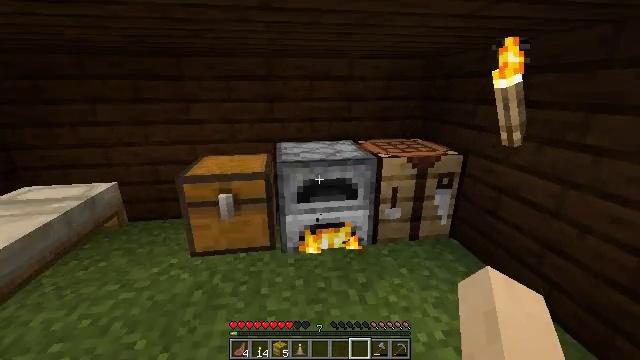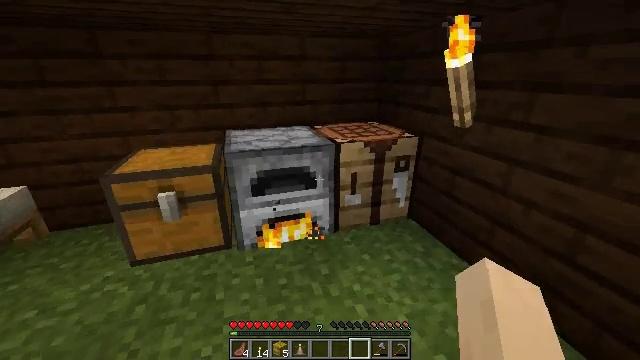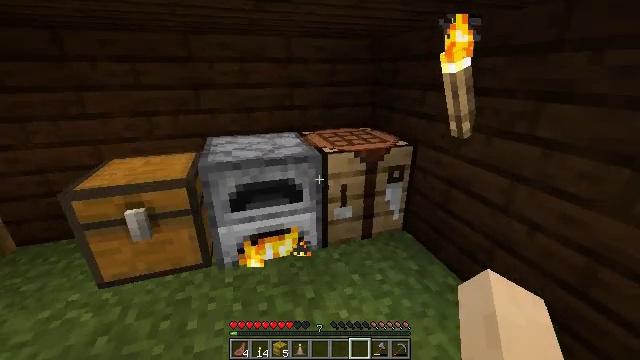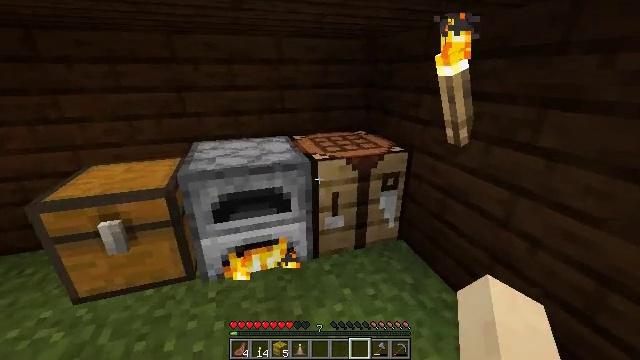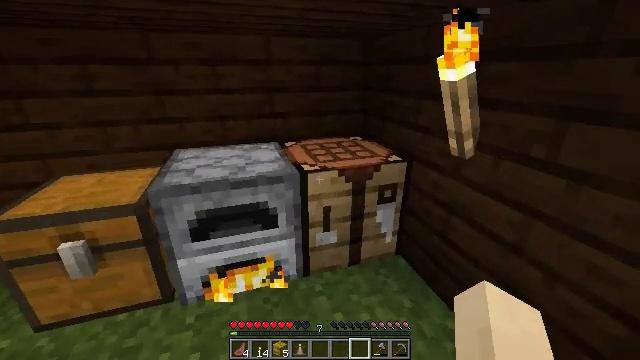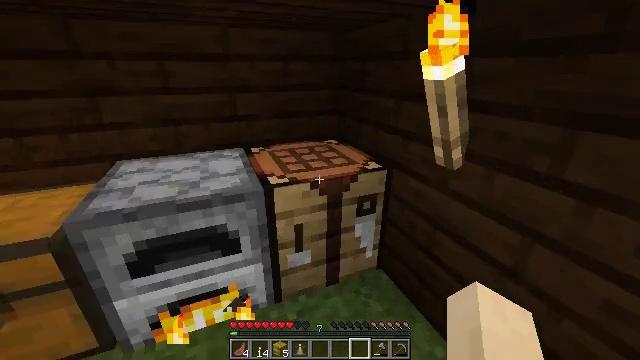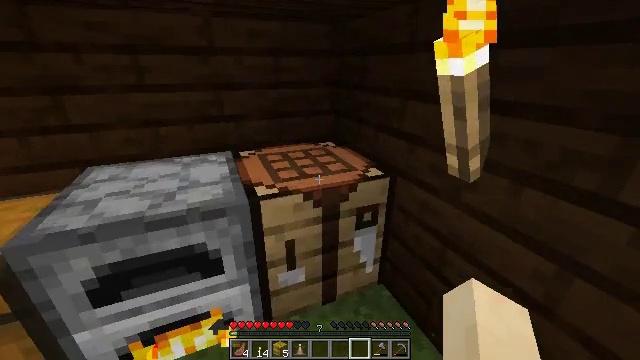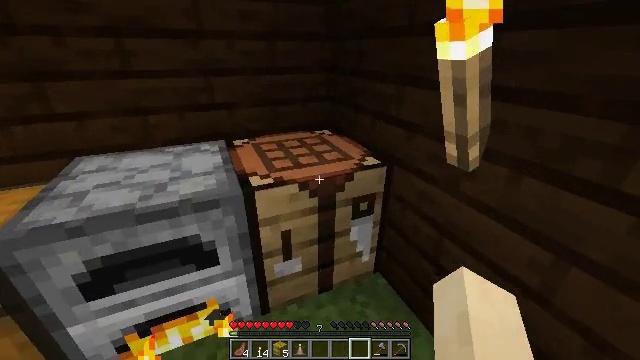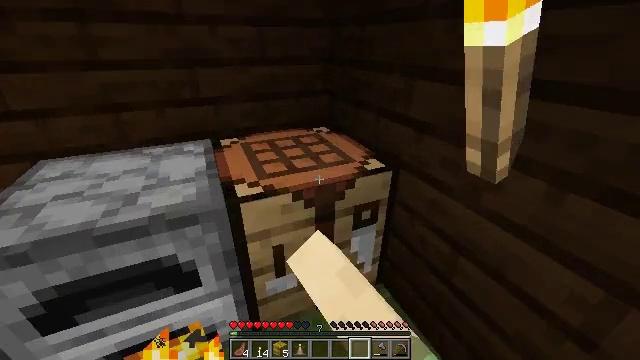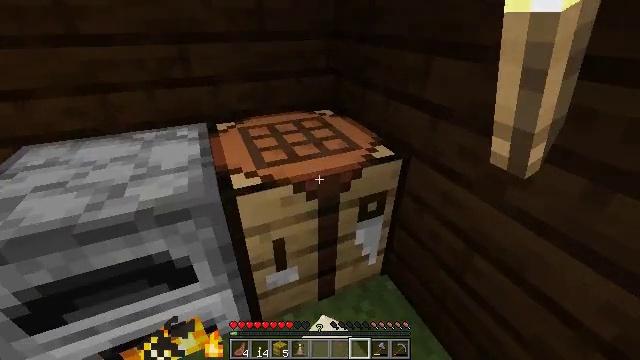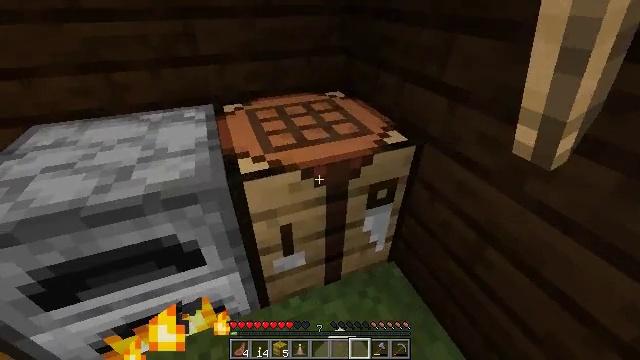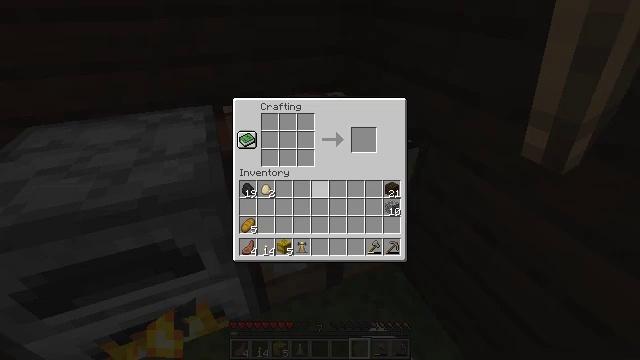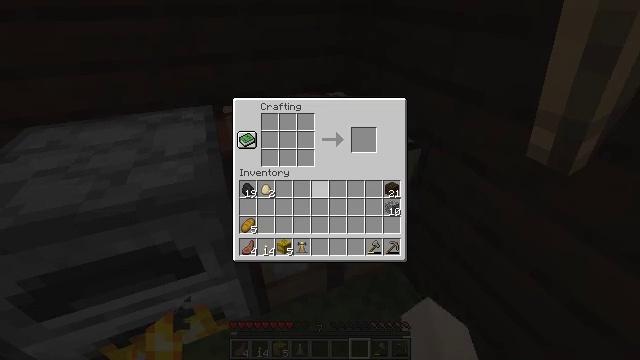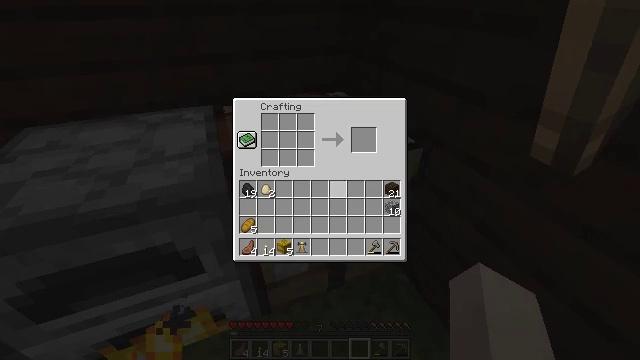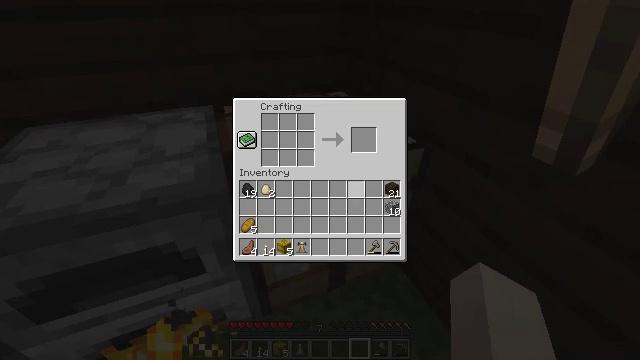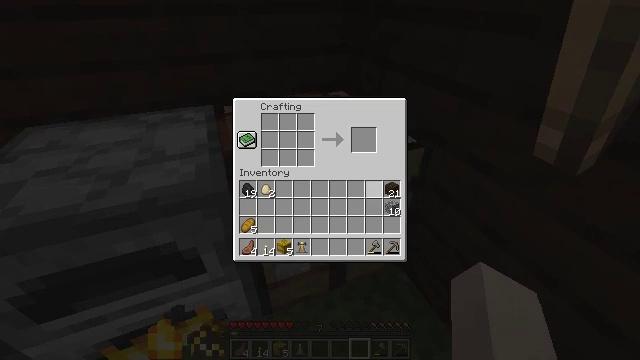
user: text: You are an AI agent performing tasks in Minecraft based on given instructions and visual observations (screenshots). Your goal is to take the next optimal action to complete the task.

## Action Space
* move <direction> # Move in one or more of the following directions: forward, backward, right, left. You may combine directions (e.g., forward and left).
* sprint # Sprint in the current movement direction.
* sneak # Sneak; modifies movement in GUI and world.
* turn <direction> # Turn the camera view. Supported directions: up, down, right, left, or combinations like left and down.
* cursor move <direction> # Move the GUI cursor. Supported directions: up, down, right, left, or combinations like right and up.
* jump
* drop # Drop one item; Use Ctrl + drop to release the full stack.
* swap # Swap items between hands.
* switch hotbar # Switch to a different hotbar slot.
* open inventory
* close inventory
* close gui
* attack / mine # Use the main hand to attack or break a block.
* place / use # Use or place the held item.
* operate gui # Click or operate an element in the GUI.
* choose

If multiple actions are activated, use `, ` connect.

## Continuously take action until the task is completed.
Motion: motion action
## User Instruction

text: Use planks to craft a dark oak pressure plate.
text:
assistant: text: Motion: move forward and move right, turn right and down
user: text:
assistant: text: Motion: move forward and move right
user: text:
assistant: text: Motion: move forward
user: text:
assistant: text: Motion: move forward
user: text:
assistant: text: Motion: move forward, turn right
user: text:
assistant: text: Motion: move forward, use / place
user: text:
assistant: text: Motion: move forward, turn down, use / place
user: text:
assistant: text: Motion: turn down, use / place
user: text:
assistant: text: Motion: turn down, use / place
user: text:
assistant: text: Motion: turn left and down
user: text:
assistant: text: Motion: open gui
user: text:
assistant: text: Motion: no_op
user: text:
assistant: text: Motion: cursor move right
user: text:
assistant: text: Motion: cursor move right
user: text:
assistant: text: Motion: cursor move right
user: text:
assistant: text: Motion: cursor move right
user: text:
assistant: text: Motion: no_op
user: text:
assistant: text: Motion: no_op
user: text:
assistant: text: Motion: no_op
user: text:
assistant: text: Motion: no_op
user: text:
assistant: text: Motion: no_op
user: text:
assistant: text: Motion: operate gui
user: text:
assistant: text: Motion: operate gui
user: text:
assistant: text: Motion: cursor move left
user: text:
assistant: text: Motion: cursor move left and up
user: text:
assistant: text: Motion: cursor move left and up
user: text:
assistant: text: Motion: no_op
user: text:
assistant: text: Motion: cursor move left
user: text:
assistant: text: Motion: no_op
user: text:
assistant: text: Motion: no_op